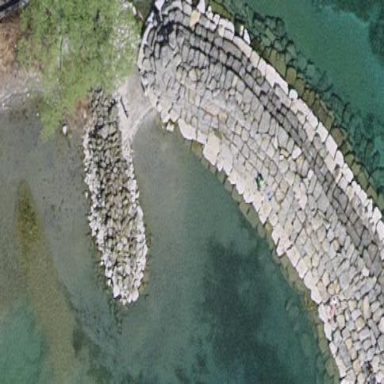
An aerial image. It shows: Breakwater structure.